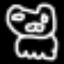
Label: frog